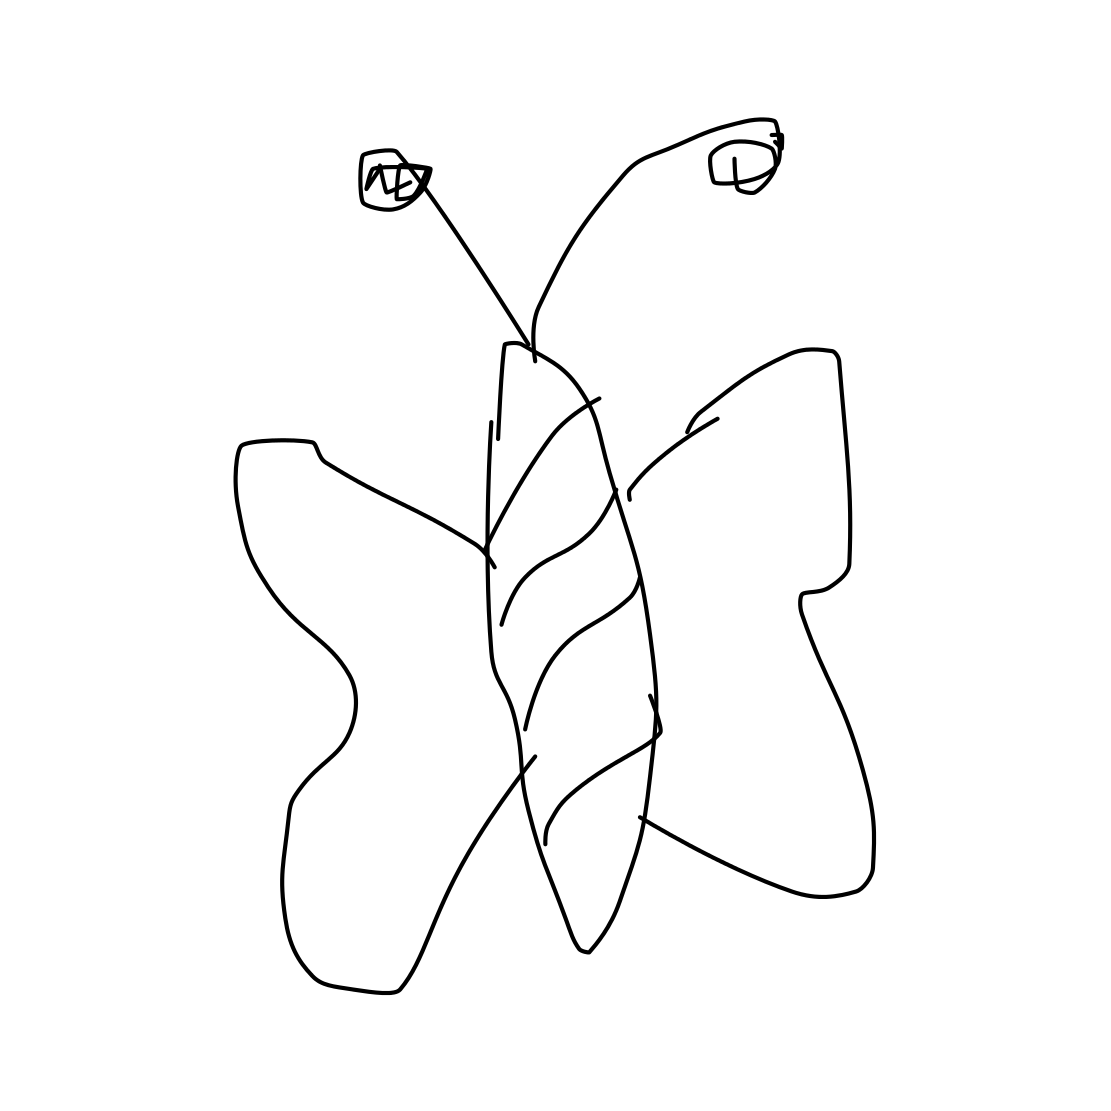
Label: butterfly